Question: Am trying to add icons to the grid dynamically based on the path provided by service,
i have added the icons inside the assets folder, am getting file not found exception, how can i fix it.
Below is my code,
'''
try
{
InputStream im = context.getAssets().open(App.Path);
Drawable d = Drawable.createFromStream(im, null);
}
catch(IOException e)
{
e.printStackTrace();
}
'''

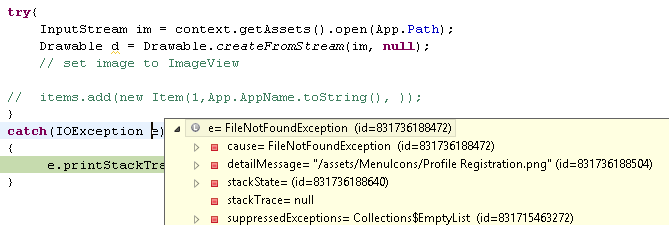
Answer: Actually the problem is with prefix /assets/ :)
'''
try {
String image = App.Path;
if (image.contains("/assets/")) {
image = image.replace("/assets/", "");
}
InputStream ims = getAssets().open(image);
Drawable d = Drawable.createFromStream(ims, null);
imageView.setImageDrawable(d);
} catch (IOException ex) {
return;
}
'''